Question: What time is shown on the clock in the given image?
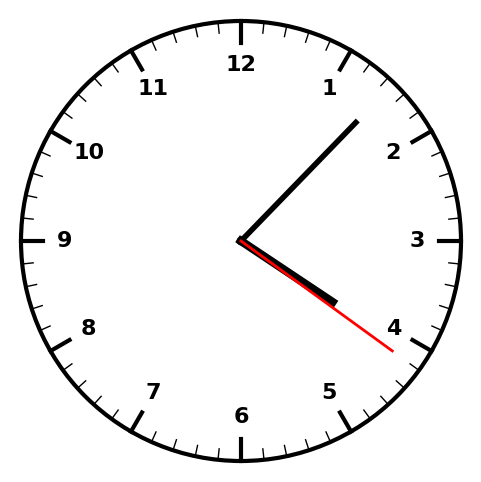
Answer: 04:07:21